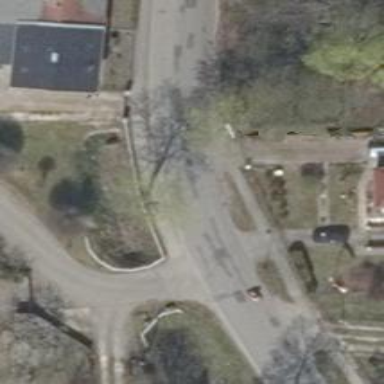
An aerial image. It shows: Smooth asphalt road in residential area.